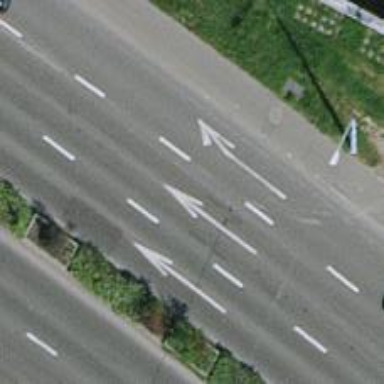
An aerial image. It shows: Primary highway with trolley wires.